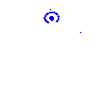
Particle: pion